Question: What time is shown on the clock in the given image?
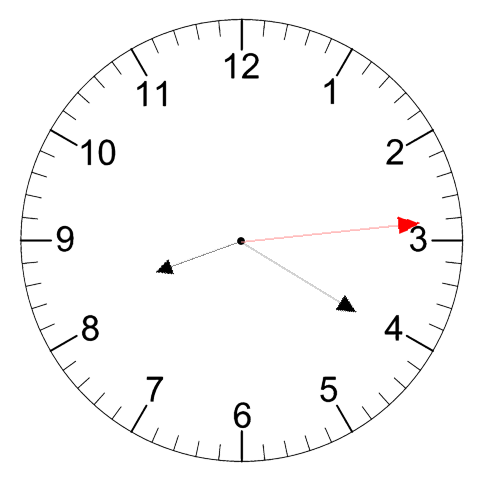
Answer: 08:20:14